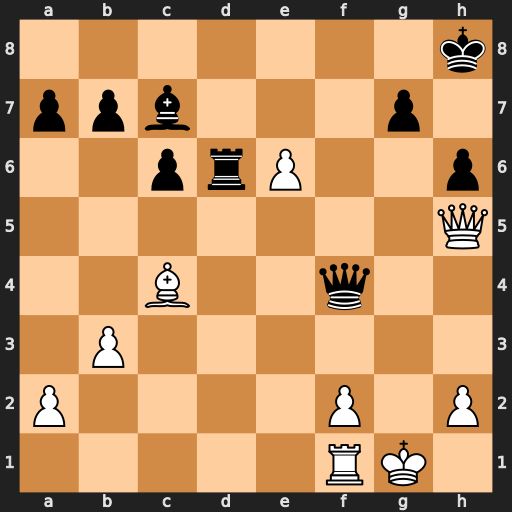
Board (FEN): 7k/ppb3p1/2prP2p/7Q/2B2q2/1P6/P4P1P/5RK1
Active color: w
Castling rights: -
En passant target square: -
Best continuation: e7 Rg6+ Kh1 Qe4+ f3 Qxe7 Qxg6